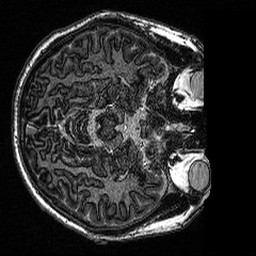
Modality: MP2RAGE
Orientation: axial
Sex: male
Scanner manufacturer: siemens
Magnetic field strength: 3 T
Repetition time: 5 s
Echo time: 0.00292 s